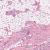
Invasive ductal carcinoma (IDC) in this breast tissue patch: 1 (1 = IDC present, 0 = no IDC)